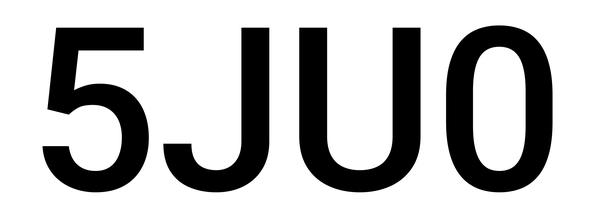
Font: Roboto_Medium